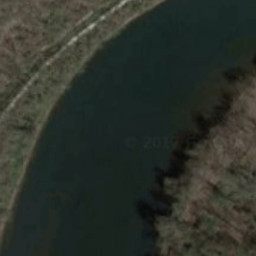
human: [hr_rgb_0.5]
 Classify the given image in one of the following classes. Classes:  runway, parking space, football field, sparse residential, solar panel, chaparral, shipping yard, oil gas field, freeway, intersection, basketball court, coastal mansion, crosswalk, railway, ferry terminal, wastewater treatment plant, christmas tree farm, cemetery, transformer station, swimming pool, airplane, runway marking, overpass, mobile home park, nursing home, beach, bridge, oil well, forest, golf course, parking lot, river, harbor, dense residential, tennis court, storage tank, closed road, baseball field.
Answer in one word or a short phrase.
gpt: river